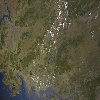
Label: land